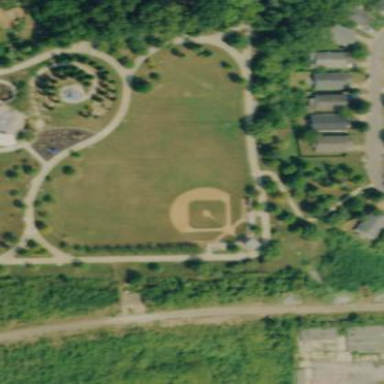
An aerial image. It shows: Baseball pitch for leisure and sports activities.